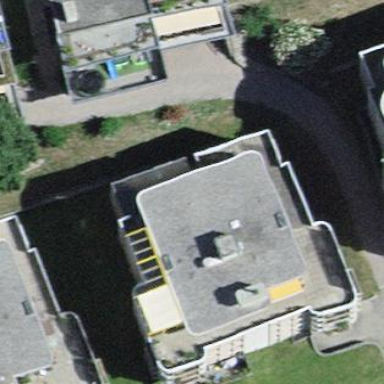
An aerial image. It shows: Image showing building with apartments.